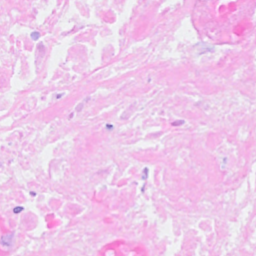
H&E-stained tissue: Breast